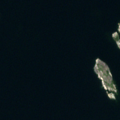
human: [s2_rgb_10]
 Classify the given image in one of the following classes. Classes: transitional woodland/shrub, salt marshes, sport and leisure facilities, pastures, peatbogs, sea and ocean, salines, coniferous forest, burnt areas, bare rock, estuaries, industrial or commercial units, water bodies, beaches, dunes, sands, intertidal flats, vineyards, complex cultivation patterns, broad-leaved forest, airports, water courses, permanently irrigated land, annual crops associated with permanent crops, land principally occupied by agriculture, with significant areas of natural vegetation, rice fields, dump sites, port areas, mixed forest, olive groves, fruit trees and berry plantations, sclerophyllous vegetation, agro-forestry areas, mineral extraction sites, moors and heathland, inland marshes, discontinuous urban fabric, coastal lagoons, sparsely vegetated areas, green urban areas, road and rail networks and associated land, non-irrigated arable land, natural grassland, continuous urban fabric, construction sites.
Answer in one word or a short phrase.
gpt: sea and ocean